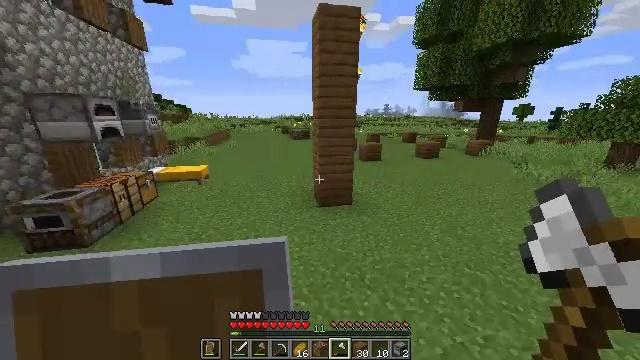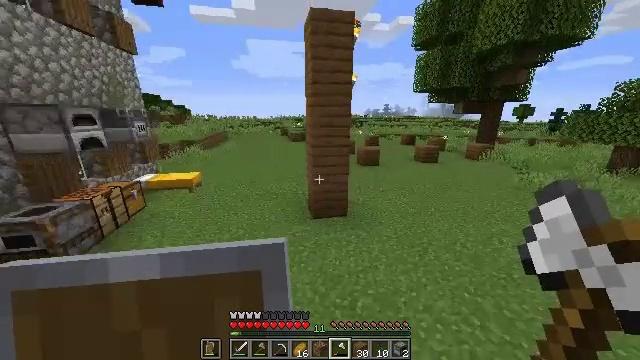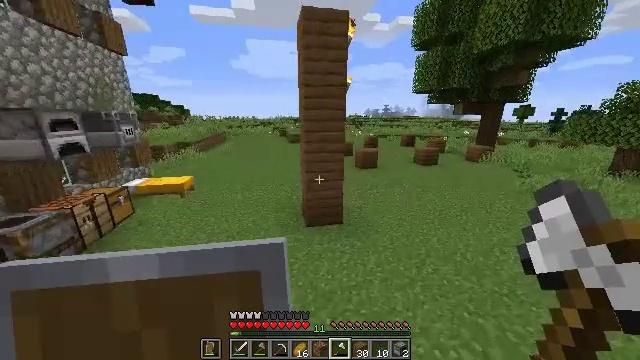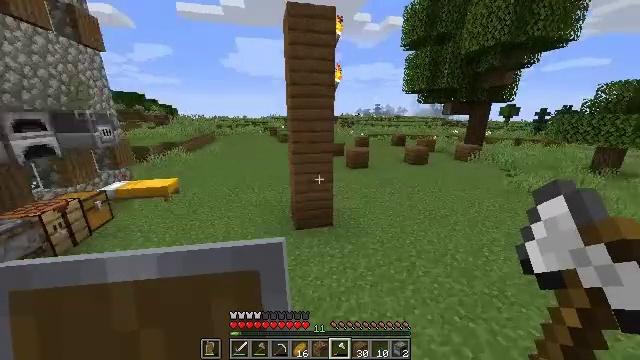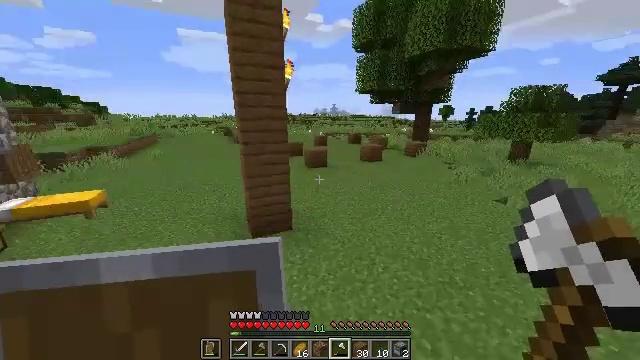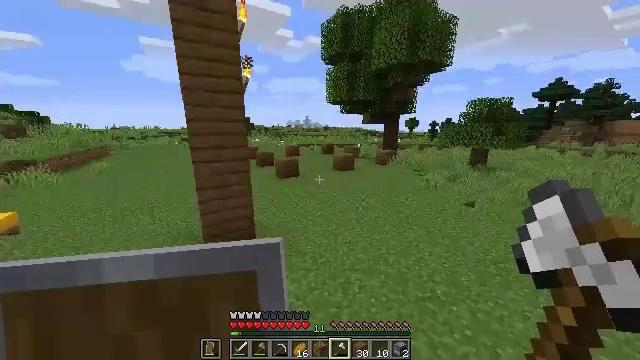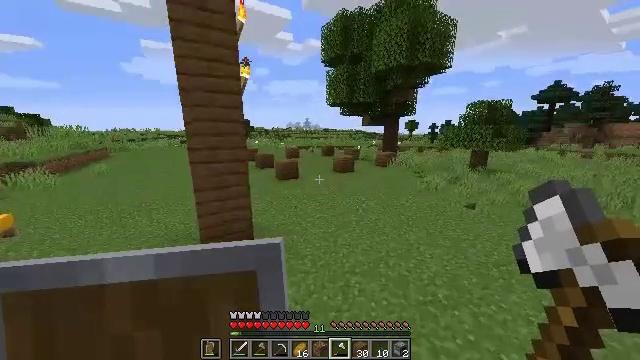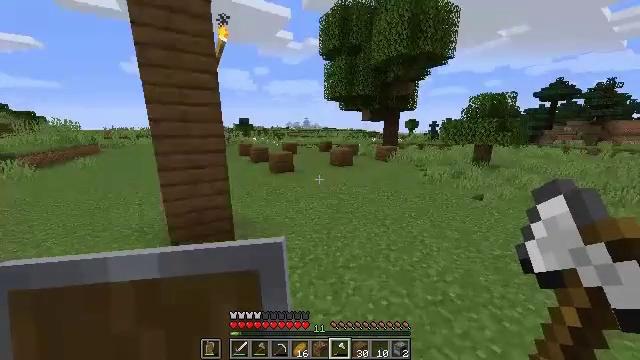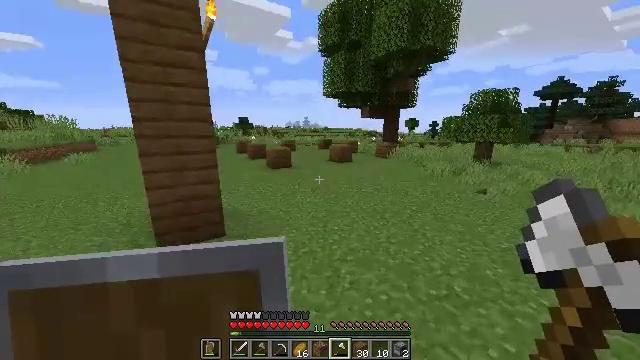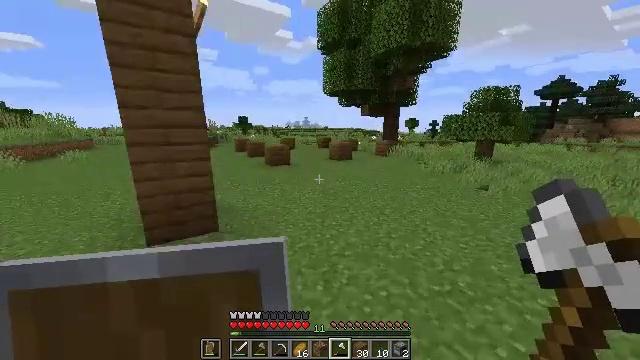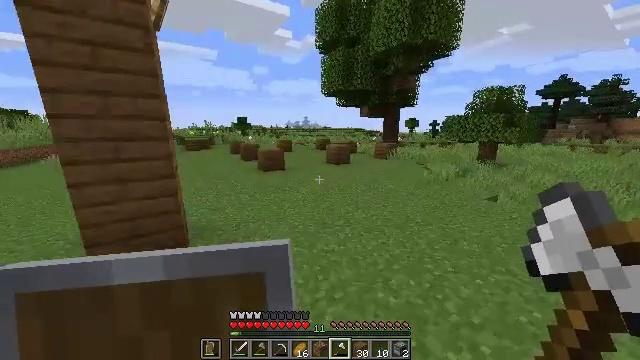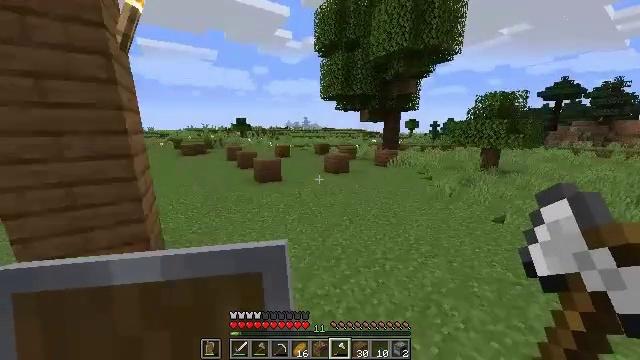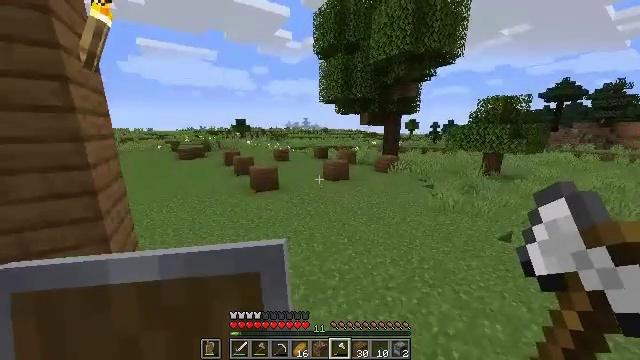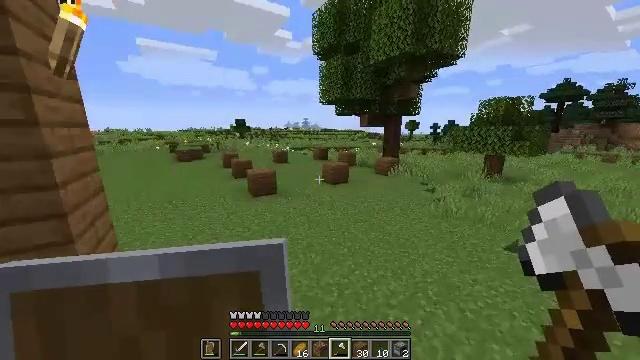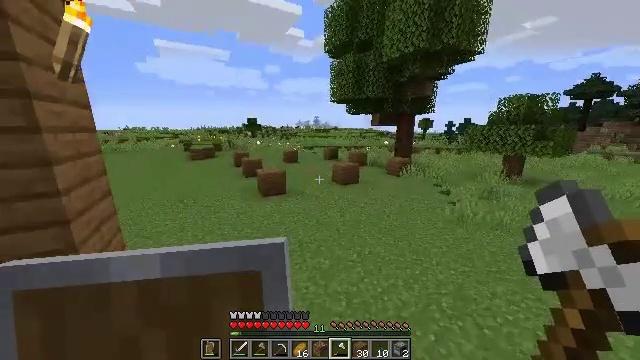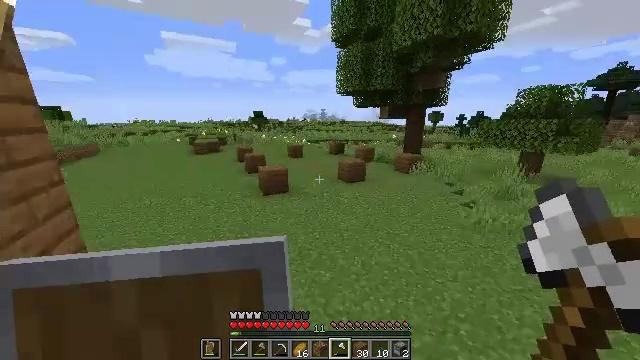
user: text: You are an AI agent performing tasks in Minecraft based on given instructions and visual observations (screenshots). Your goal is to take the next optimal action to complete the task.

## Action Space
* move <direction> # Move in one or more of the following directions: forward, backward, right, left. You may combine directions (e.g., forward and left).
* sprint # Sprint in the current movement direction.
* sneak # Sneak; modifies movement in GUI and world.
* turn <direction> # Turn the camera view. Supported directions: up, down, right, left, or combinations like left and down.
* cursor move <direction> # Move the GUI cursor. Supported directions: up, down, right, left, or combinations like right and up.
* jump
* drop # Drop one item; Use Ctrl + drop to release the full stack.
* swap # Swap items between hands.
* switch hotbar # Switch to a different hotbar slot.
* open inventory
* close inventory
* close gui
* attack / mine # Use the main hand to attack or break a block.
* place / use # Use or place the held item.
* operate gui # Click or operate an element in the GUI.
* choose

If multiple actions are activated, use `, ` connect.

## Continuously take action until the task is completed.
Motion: motion action
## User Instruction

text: Create spruce planks using spruce logs.
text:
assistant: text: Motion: move forward and move right, jump
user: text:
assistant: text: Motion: move forward and move right, jump
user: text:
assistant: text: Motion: move forward and move right, turn right, jump
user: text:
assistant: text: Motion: move forward and move right, turn right, jump
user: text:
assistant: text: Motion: move forward and move right, turn right and up, jump
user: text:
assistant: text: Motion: move forward and move right, jump
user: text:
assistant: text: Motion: move forward and move right, jump
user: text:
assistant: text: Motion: move forward and move right, jump
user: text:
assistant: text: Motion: move forward and move right, jump
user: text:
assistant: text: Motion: move forward, jump
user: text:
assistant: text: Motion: move forward, jump
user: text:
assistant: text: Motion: move forward, jump
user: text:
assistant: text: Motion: move forward, jump
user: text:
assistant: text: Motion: move forward, turn left, jump
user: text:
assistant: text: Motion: move forward, turn left and down, jump
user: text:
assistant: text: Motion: move forward, jump
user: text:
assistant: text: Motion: move forward, jump
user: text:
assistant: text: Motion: move forward, jump
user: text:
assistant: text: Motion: move forward, jump
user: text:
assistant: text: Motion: move forward, jump
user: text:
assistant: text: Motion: move forward, jump
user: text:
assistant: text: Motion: move forward, turn left and down
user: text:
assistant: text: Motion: move forward, turn left and down
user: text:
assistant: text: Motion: move forward, turn left and down
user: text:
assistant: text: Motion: move forward, turn left and down
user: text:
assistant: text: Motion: move forward, turn left and down
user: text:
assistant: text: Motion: move forward, turn left
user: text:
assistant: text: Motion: move forward
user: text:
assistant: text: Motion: move forward
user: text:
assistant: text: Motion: move forward